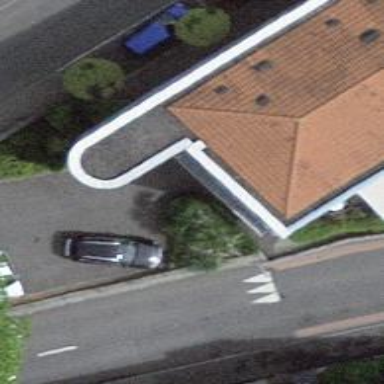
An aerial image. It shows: Parking area.